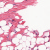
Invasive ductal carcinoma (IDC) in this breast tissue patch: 0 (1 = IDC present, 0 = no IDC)